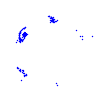
Particle: kaon